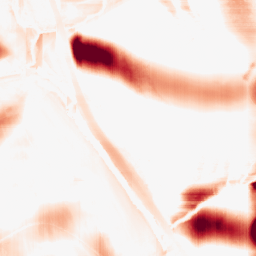
Category: morphological
Decomposition family: rolling_ball
Decomposition parameters: radius: 25
Upsampling method: regularized
Upsampling parameters: scale: 4
lambda_reg: 0.01
Upsampling scale: 4